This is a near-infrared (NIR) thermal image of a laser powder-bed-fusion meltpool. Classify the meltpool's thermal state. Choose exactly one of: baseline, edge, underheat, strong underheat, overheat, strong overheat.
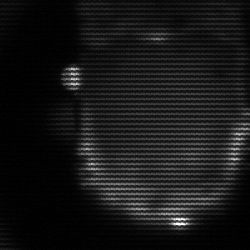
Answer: baseline